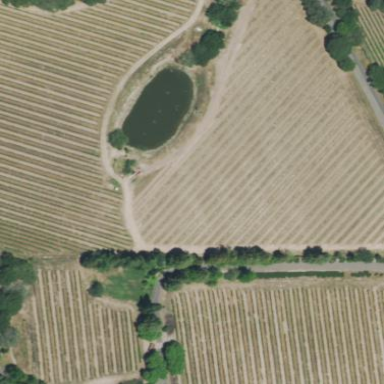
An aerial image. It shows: Vineyard growing wine grapes.